Interaction volume radius: 10 \u00c5
Interaction volume height: 30 \u00c5
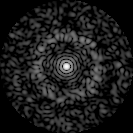
Disorder parameter: 0.8144